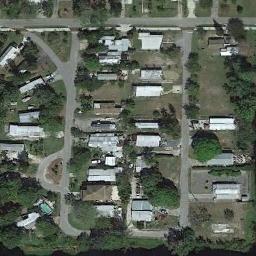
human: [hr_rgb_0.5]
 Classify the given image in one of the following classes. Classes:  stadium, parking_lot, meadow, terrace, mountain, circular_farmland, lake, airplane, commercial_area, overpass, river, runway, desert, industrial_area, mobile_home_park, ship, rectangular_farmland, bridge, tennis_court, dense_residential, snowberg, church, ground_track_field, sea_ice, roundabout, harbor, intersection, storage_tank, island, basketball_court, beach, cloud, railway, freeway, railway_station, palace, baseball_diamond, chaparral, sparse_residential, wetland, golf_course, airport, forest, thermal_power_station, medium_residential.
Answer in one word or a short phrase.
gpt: dense_residential